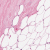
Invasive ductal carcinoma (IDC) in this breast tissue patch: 0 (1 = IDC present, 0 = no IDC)